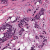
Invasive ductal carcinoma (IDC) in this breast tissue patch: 0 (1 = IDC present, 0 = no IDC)